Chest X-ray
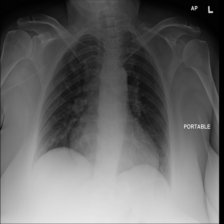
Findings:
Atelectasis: negative
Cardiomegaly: negative
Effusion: negative
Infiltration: negative
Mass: negative
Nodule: negative
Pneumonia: negative
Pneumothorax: negative
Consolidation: negative
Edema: negative
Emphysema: negative
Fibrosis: negative
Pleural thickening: negative
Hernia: negative